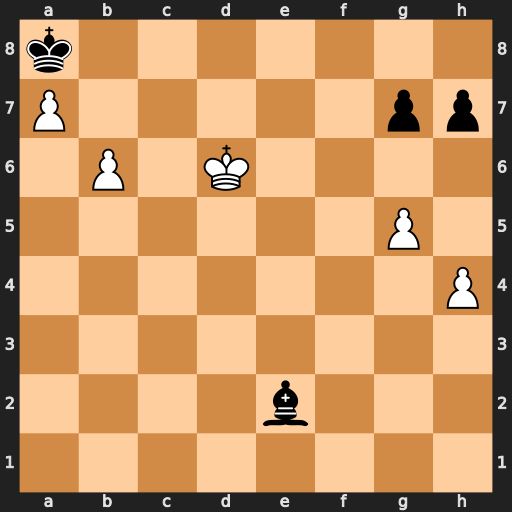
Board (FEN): k7/P5pp/1P1K4/6P1/7P/8/4b3/8
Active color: w
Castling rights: -
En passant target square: -
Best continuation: Ke7 h6 g6